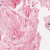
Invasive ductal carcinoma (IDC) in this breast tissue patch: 0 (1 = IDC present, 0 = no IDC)